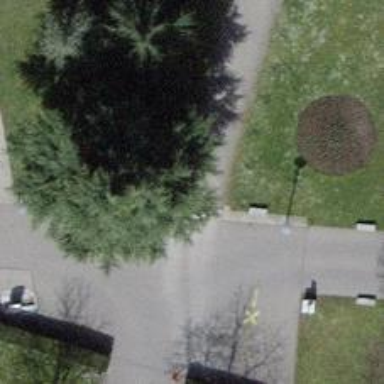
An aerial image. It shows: Bollard barrier.